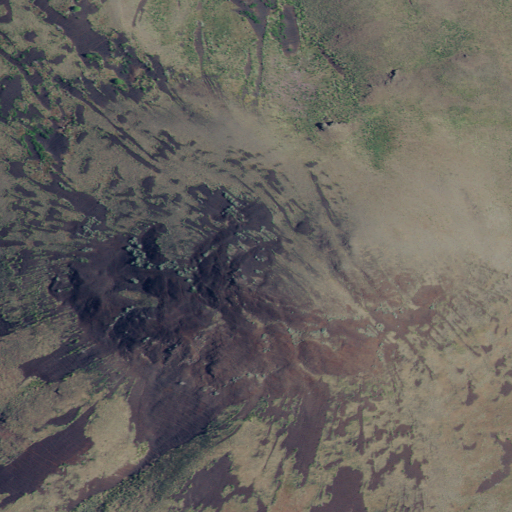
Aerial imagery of mountain in Idaho named Tims Peak containing grassland, shrub, and evergreen forest